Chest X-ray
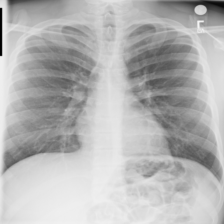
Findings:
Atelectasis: negative
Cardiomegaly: negative
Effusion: negative
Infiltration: negative
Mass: negative
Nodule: negative
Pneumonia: negative
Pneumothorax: negative
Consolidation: negative
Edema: negative
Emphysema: negative
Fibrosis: negative
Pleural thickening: negative
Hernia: negative